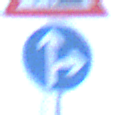
Verkehrszeichen: VorgeschriebeneFahrtrichtungGeradeausOderRechts
Zusatzzeichen oben: Arbeitsstelle
Umgebung: Outdoor, Nature
Tageszeit: Midday
Wetter: Overcast
Licht: Natural
Jahreszeit: Winter
Kontrast: LowContrast